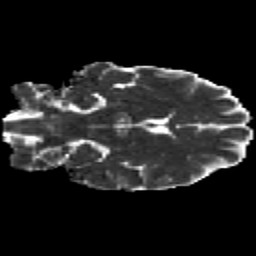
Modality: MD
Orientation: coronal
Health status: healthy
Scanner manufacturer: siemens
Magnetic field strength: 3 T
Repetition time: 10.6 s
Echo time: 0.092 s